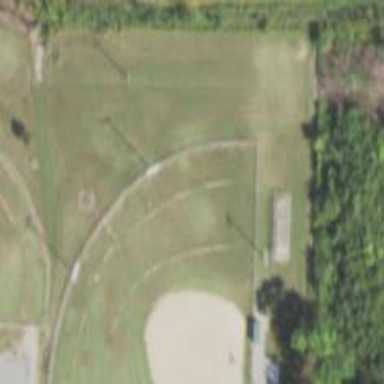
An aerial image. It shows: Baseball pitch for leisure and sports activities.